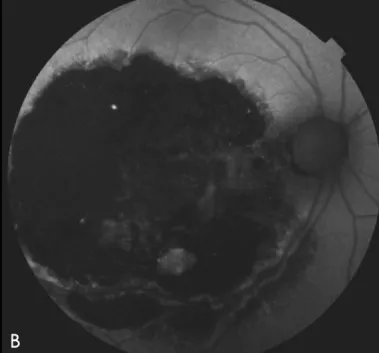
Images of OD. B. Central hypoautofluorescence that correlates with image 1A.
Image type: ophthalmic_imaging (fundus_photograph)